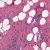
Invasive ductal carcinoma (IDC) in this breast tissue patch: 0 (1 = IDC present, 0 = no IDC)